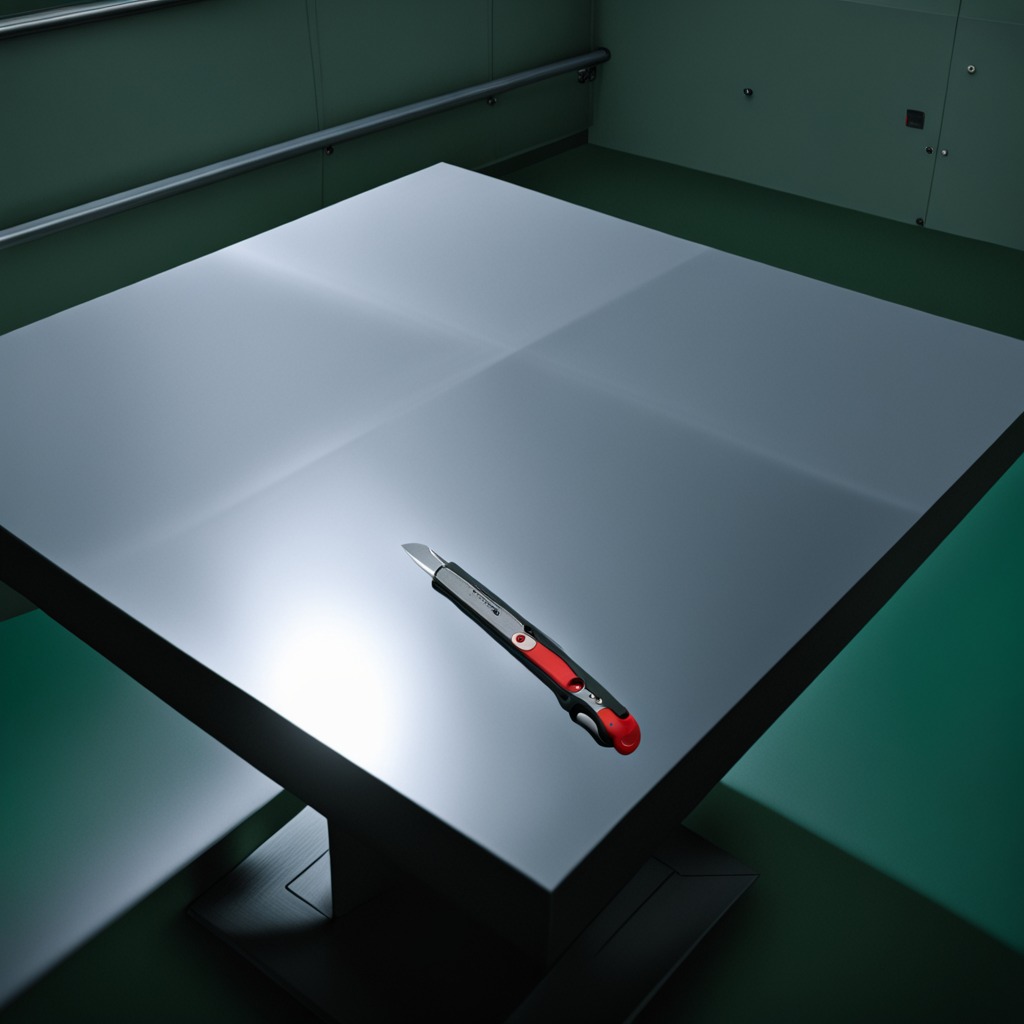
A utility knife is lying on a clean empty table in a railway signal maintenance room lit by harsh overhead fluorescents photorealistic surface textures crisp shadows high dynamic range